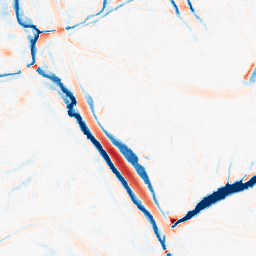
Category: morphological
Decomposition family: tophat_combined
Decomposition parameters: size: 10
Upsampling method: regularized
Upsampling parameters: scale: 4
lambda_reg: 0.01
Upsampling scale: 4